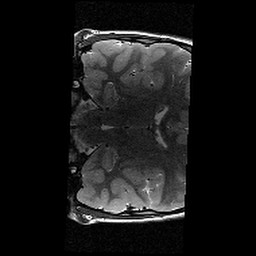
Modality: T2w
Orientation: coronal
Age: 13
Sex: male
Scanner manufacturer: siemens
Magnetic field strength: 3 T
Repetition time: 8.46 s
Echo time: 0.067 s